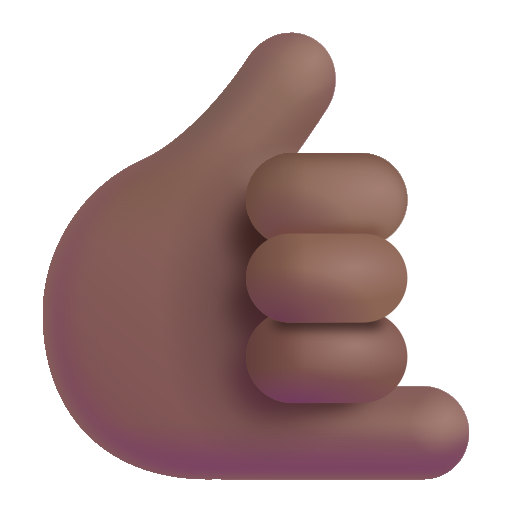
call me hand color  dark